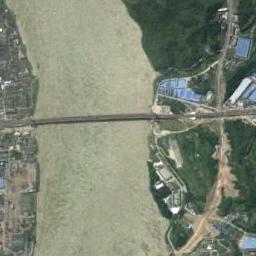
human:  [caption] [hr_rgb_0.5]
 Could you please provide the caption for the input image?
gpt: Many ships docked on both sides of the river .

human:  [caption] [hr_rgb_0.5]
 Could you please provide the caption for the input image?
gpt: A bridge is over the river with some buildings and trees beside .

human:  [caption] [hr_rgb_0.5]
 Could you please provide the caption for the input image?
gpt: A bridge built on a yellow river and some buildings on both sides of the river .

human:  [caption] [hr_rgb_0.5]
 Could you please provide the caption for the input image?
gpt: A bridge connects the land on both sides of the Yellow River  There are many buildings and large green spaces on the land .

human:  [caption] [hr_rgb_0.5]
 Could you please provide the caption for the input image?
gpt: There are many buildings beside the bridge .